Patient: sex M, age 58
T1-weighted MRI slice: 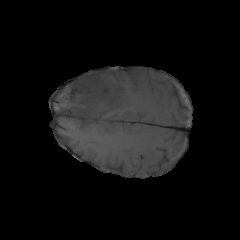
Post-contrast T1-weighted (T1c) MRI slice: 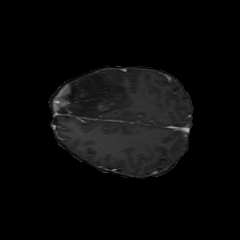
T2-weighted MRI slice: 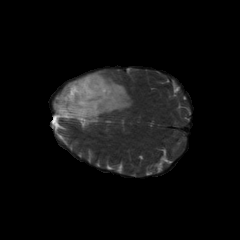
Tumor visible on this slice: yes
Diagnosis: Astrocytoma, IDH-mutant
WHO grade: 4